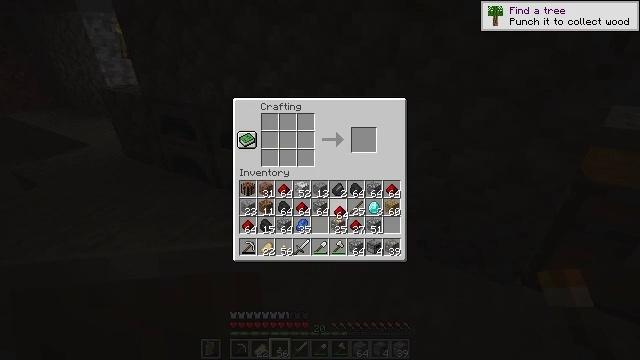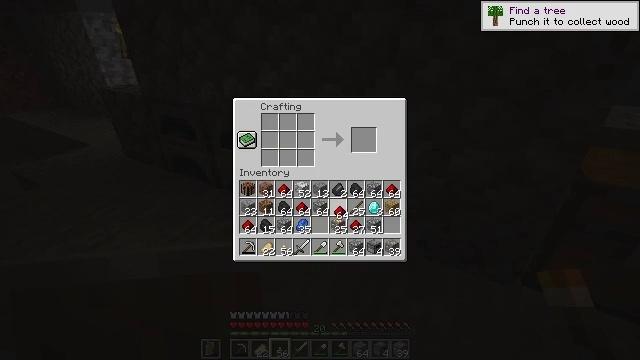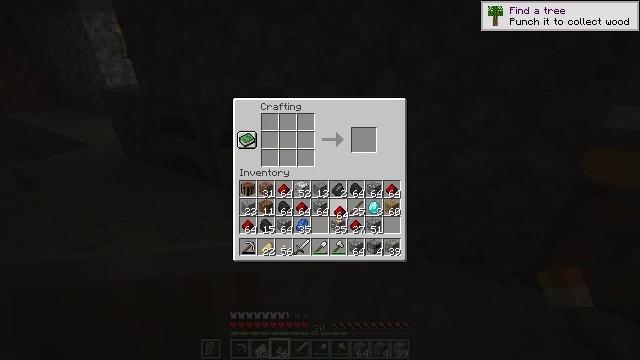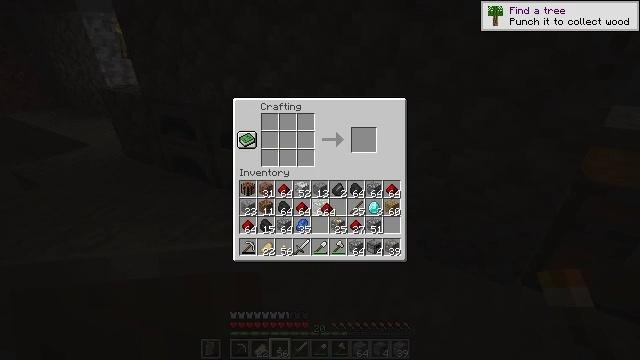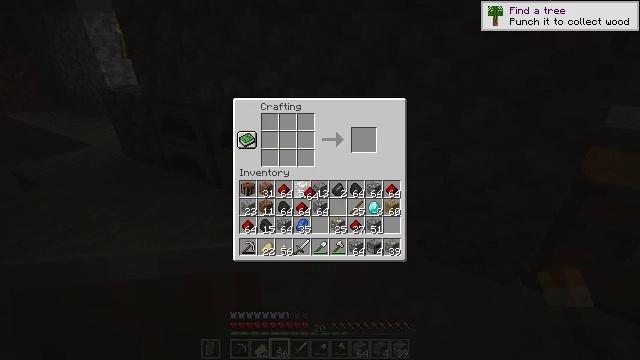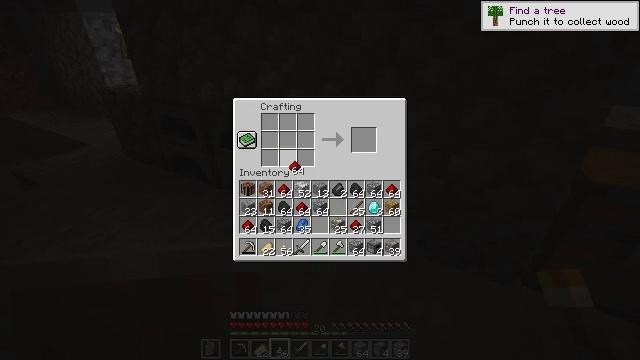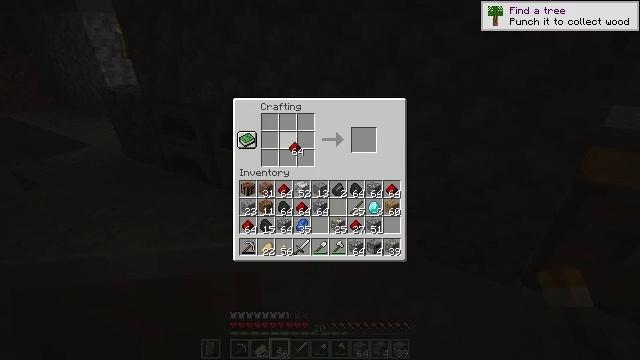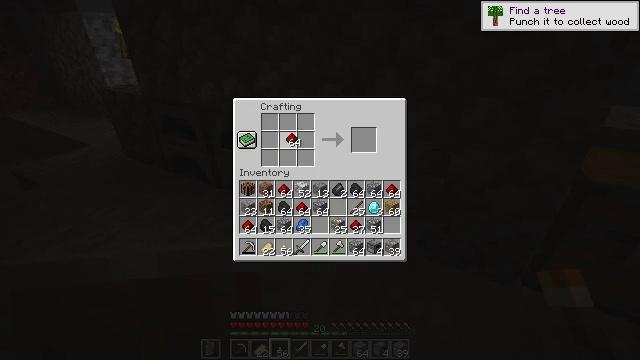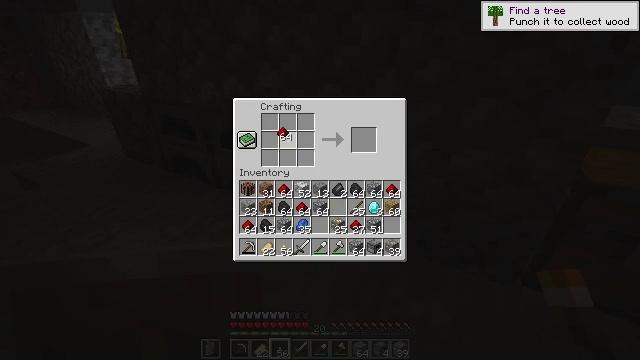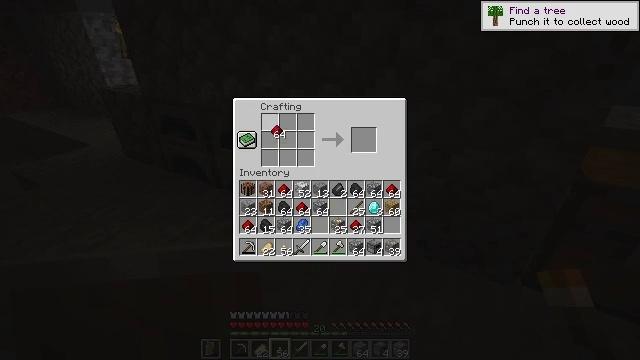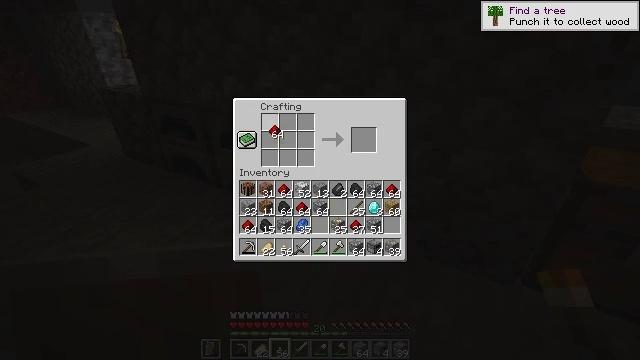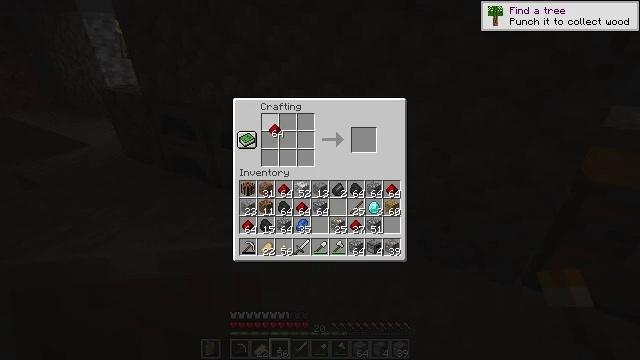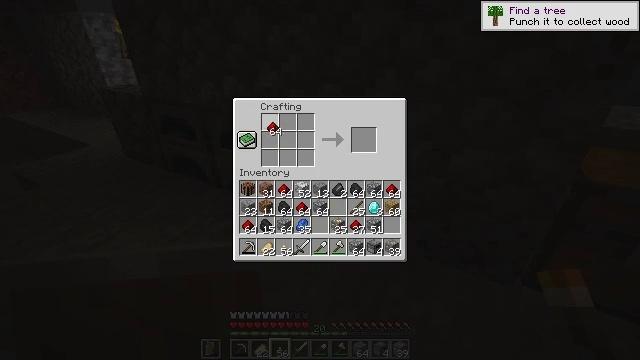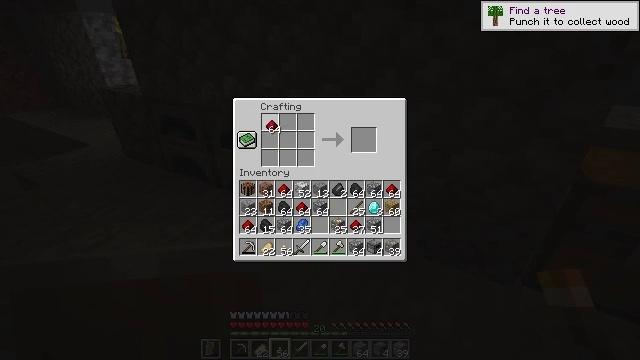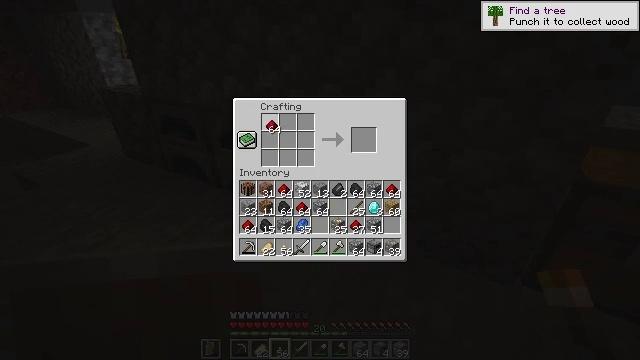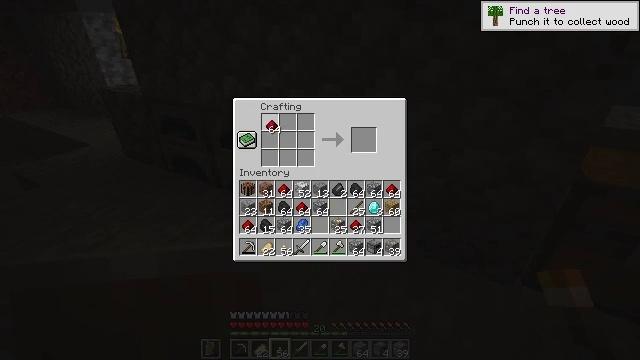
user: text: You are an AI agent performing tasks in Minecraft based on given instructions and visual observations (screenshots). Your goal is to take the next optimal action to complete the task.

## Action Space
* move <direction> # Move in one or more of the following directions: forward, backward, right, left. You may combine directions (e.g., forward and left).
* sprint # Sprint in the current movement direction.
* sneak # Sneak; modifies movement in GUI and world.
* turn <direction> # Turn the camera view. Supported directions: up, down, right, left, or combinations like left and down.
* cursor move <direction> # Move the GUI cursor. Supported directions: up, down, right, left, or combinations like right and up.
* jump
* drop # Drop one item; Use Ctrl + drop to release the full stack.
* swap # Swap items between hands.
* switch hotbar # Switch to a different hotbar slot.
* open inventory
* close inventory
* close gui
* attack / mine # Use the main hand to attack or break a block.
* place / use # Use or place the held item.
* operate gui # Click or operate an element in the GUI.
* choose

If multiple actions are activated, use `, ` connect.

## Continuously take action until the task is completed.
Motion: motion action
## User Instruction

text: Place redstone dust in the crafting table to make a redstone block.
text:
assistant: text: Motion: operate gui
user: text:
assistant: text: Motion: no_op
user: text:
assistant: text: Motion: cursor move left
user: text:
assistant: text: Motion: cursor move left and up
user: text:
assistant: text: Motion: cursor move left and up
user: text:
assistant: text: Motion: cursor move up
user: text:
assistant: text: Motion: cursor move up
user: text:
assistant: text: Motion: cursor move left
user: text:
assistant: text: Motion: no_op
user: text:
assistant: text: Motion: no_op
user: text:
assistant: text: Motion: no_op
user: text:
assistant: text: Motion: no_op
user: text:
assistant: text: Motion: no_op
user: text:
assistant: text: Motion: operate gui
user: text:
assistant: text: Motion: operate gui
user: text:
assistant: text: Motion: no_op
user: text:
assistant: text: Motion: cursor move down
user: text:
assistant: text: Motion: cursor move right and down
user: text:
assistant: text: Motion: cursor move down
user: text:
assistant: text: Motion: no_op
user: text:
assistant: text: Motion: no_op
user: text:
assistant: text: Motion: no_op
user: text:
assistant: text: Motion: no_op
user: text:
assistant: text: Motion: operate gui
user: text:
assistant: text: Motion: operate gui
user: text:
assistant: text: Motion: cursor move up
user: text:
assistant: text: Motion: cursor move up
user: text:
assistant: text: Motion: no_op
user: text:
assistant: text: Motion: no_op
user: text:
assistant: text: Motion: no_op